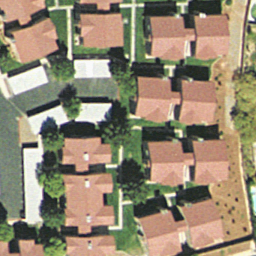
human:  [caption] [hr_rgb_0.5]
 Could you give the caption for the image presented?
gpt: It is a dense residential area with lots of houses pressed together .

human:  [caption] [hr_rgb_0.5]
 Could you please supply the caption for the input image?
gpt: There are lots of houses pressed together and some plants arround them .

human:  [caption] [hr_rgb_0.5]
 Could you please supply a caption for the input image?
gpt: This is a dense residential area with houses and plants .

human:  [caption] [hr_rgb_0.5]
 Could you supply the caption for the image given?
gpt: Lots of houses with red roofs pressed together .

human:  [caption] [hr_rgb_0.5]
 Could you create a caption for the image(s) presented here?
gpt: Lots of houses pressed together with some plants around them .